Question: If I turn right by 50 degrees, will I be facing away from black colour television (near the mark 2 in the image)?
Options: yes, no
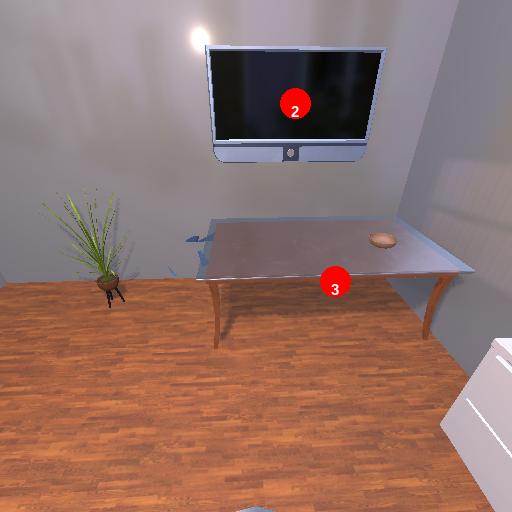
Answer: yes